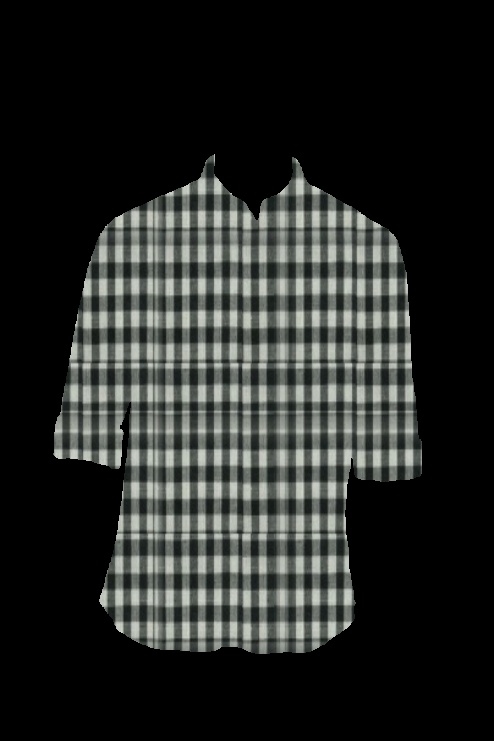
black white plaid button up tee